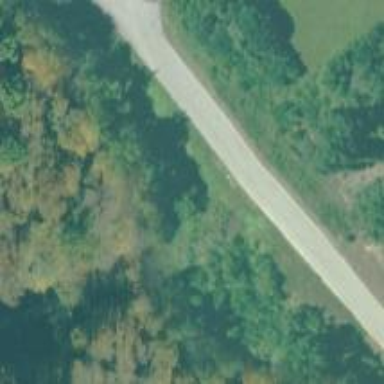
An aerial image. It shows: Culvert tunnel.